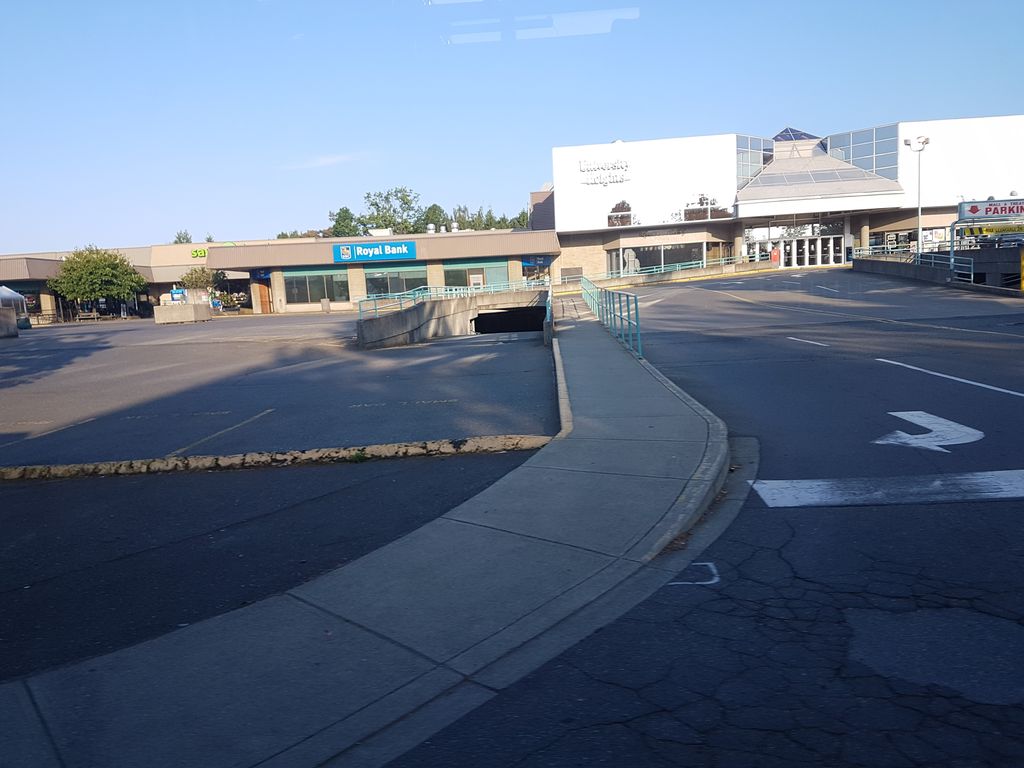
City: victoria